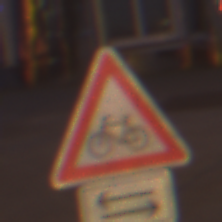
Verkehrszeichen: RadverkehrRechts
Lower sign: RichtungsangabeDurchPfeile7
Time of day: Night
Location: Outdoor (Urban)
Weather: PartlyCloudy
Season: NotSpecified
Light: Artificial